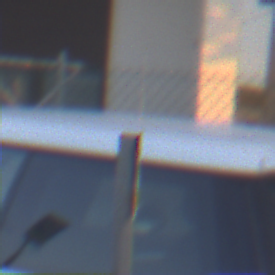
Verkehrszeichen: Vorfahrt
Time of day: SunriseSunset
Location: Outdoor (Urban)
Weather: Clear
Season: NotSpecified
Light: Natural